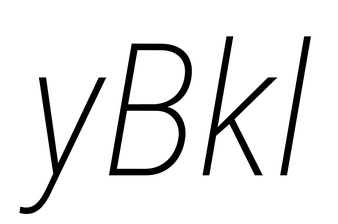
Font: Roboto-Italic_Condensed_ExtraLight_Italic